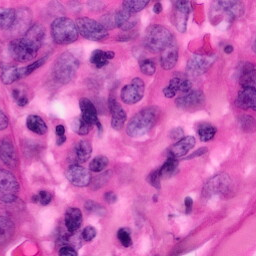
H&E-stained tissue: Pancreatic